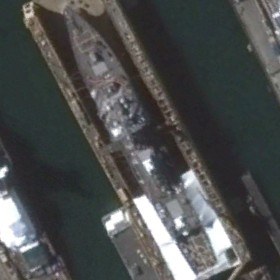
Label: destroyer